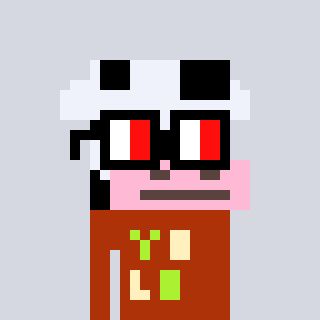
a pixel art character with square glasses with black frames and red eyes, a cow-shaped head and a hotbrown-colored body on a cool background